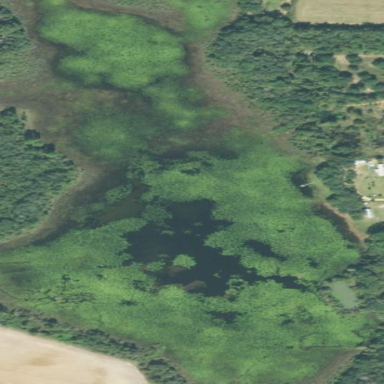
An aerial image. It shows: Marsh wetland.